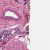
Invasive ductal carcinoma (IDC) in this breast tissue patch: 0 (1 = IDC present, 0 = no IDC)